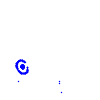
Particle: electron